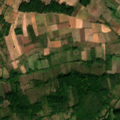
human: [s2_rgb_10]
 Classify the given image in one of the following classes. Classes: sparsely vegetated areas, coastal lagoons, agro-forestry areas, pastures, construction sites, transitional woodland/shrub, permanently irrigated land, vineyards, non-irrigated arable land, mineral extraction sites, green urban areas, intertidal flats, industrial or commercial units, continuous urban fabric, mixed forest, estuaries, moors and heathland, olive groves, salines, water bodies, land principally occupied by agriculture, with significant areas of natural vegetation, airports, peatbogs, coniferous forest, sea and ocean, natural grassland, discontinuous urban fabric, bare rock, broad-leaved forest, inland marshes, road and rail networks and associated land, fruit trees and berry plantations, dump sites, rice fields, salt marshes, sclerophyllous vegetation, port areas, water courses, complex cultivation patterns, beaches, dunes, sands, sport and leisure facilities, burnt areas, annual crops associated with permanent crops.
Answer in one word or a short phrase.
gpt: non-irrigated arable land, complex cultivation patterns, land principally occupied by agriculture, with significant areas of natural vegetation, broad-leaved forest, transitional woodland/shrub